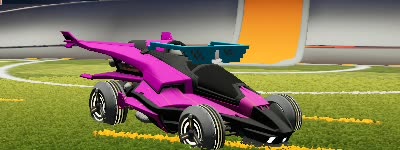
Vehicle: aftershock